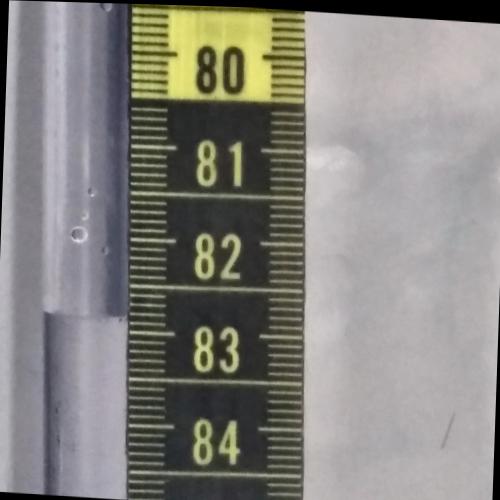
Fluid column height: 82.8 cm